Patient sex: M
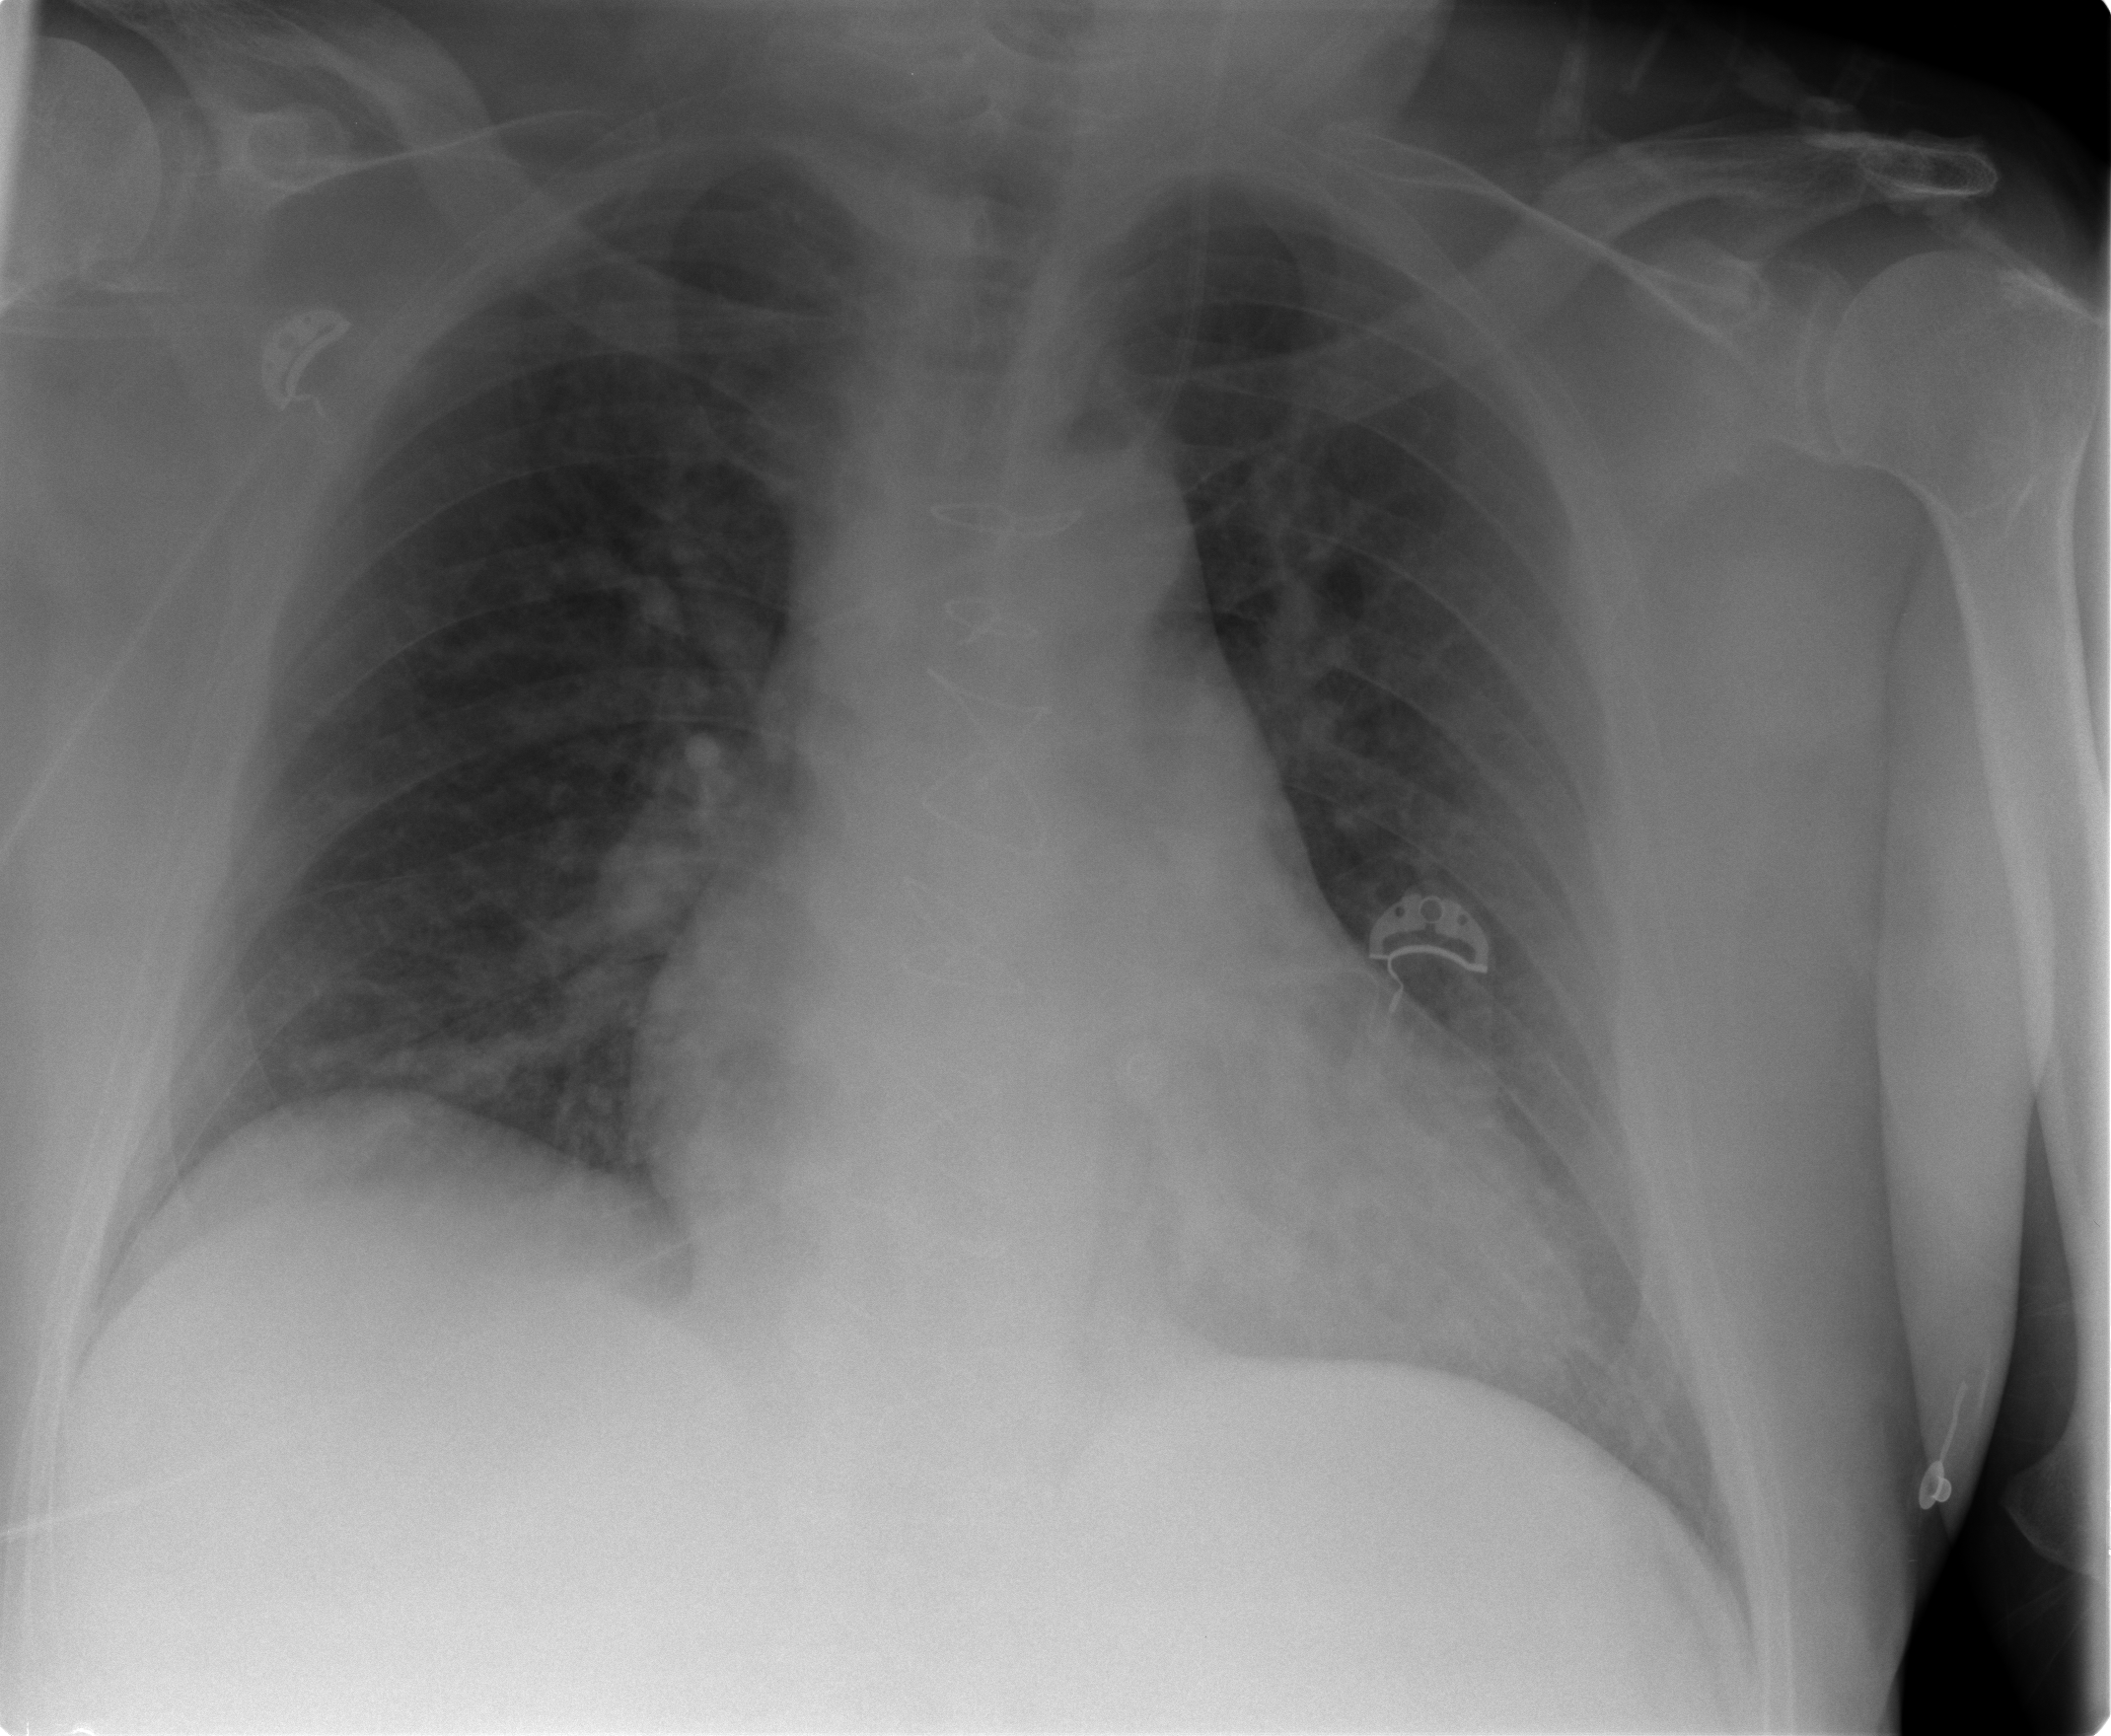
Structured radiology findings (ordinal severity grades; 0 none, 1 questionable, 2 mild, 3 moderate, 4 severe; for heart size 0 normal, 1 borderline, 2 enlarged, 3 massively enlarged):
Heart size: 2
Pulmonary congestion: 2
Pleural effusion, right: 0
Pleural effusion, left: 0
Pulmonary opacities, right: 0
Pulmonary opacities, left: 0
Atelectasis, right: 0
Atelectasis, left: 0